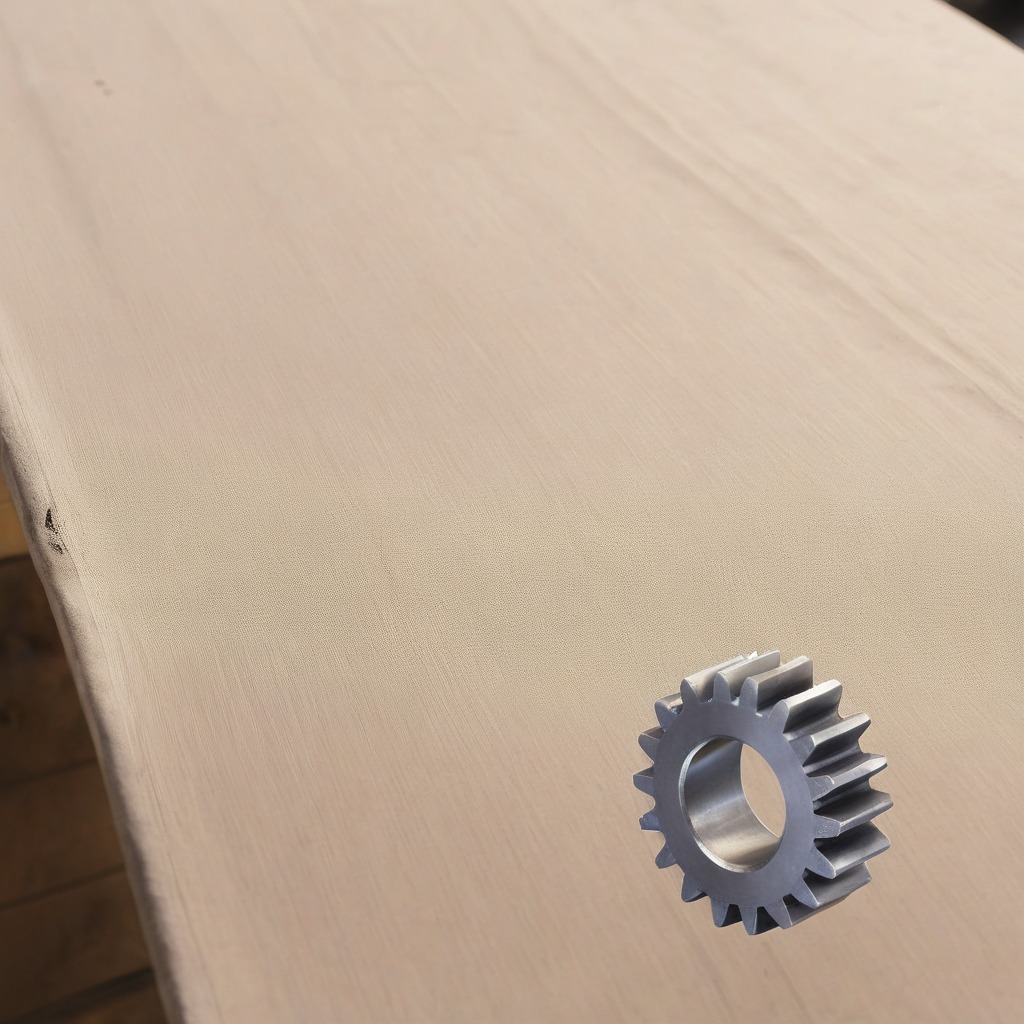
A steel gear with teeth is lying on the wooden table.